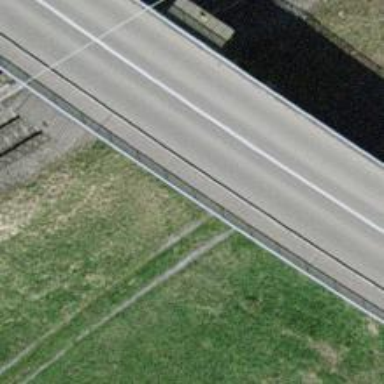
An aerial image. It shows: Tertiary road on asphalt surface on bridge.